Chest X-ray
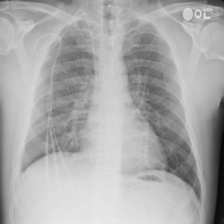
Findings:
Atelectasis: negative
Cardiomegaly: negative
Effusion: negative
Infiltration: negative
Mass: negative
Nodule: negative
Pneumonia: negative
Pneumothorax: negative
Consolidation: negative
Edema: negative
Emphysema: negative
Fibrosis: negative
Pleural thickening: negative
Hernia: negative